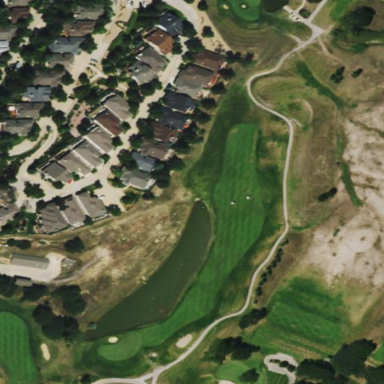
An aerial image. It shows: Scenic view of water hazard on golf course. The natural water feature adds beauty to the landscape.